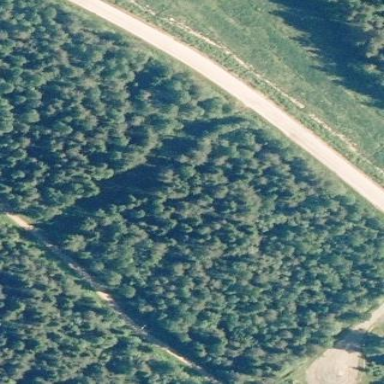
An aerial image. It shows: Evergreen woodland with needle-leaved trees.